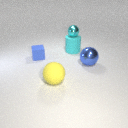
large cyan rubber cylinder behind small blue rubber cube